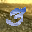
Label: 3